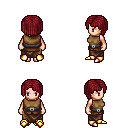
a pixel art fantasy rpg character, female body template, human, light skin, leather chest armor, robe skirt, brunette pageboy hairstyle, gold boots, four views (front, back, left, right), 2x2 character sprite sheet, small pixel art, hard edges, no anti-aliasing